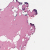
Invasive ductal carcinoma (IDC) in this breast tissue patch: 0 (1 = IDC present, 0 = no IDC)